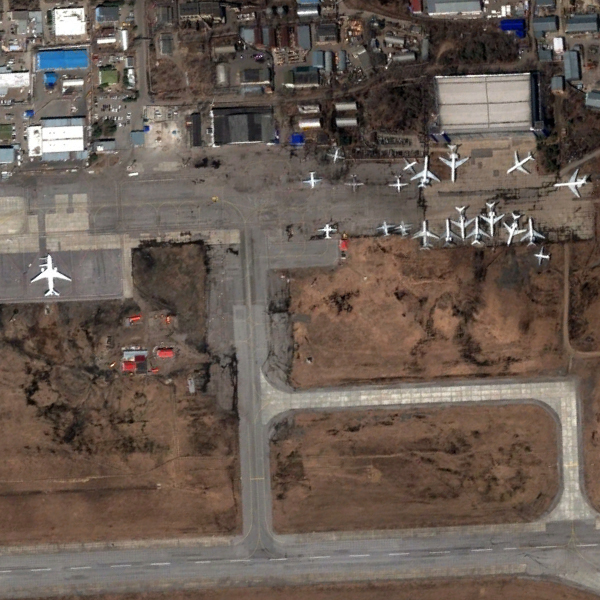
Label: Airport